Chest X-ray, PA view. Patient: 42 years old, sex F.
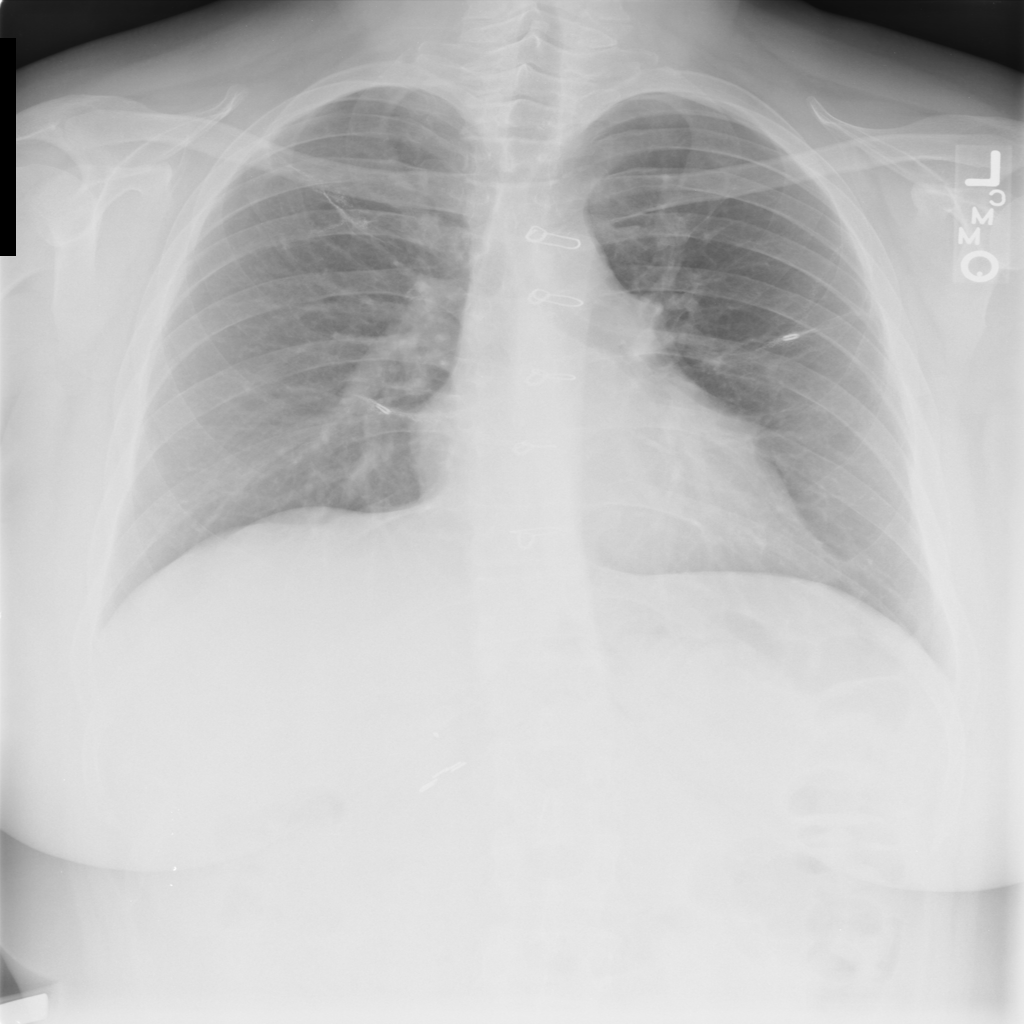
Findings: No Finding